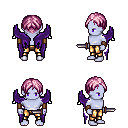
a pixel art fantasy rpg character, male body template, dark elf, purple skin, purple wings, gold greaves, pink parted hairstyle, leather bracers, dagger, four views (front, back, left, right), 2x2 character sprite sheet, small pixel art, hard edges, no anti-aliasing